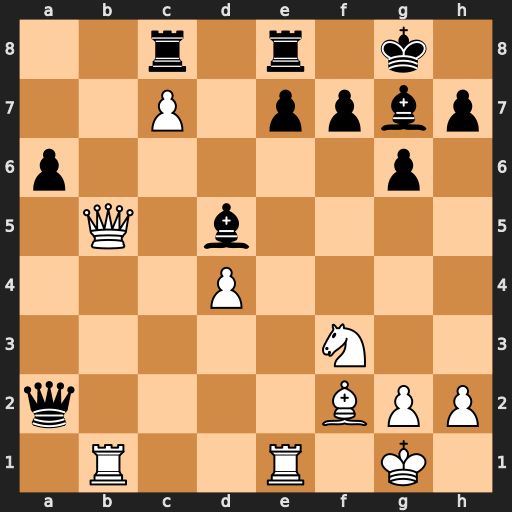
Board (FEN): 2r1r1k1/2P1ppbp/p5p1/1Q1b4/3P4/5N2/q4BPP/1R2R1K1
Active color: w
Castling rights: -
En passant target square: -
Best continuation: Qxe8+ Rxe8 Rb8 Rf8 Rxf8+ Bxf8 c8=Q